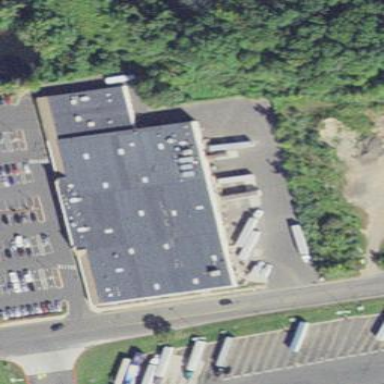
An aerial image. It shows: Supermarket building.